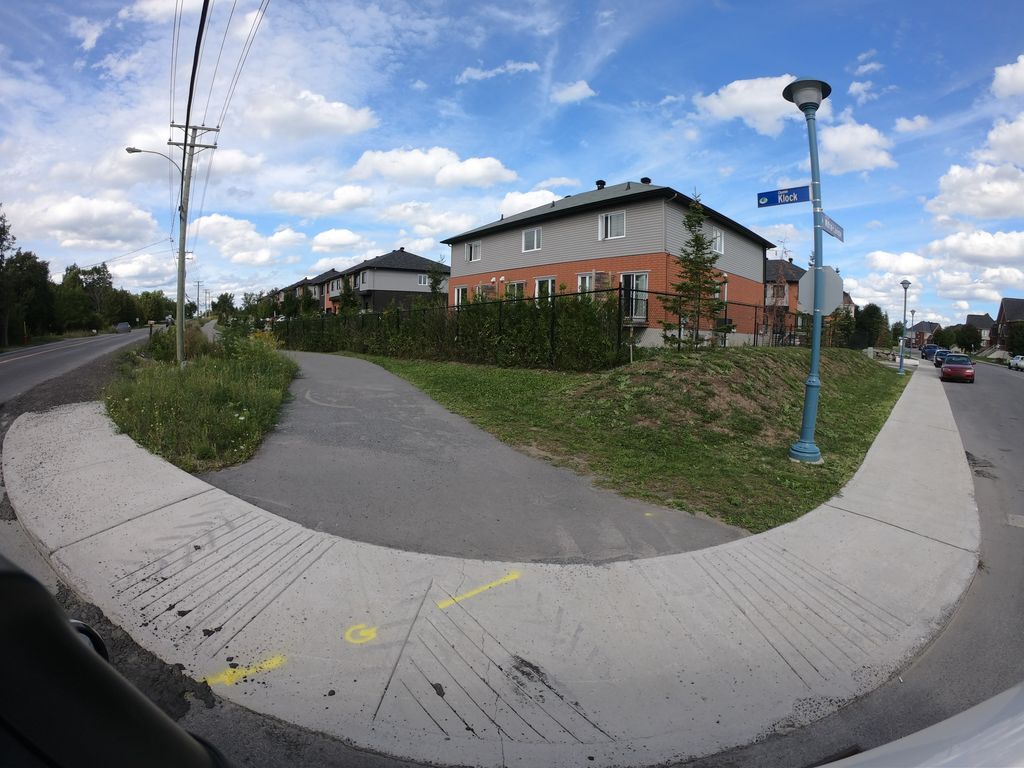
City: ottawa-gatineau